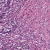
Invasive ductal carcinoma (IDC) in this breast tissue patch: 1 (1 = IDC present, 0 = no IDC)